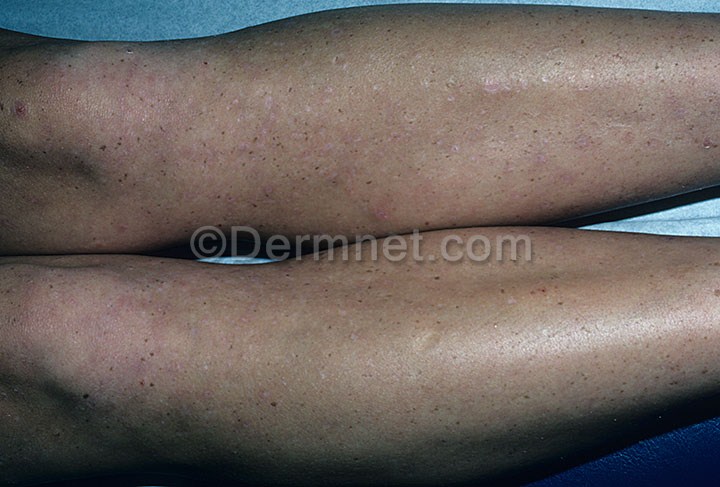
Disease: Cellulitis Impetigo and other Bacterial Infections